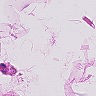
Metastatic tissue present: no